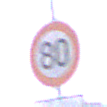
Verkehrszeichen: Geschwindigkeit80
Zusatzzeichen unten: ZeitangabenMitBeschraenkungAufWochentage1
Umgebung: Outdoor, Urban
Tageszeit: MorningAfternoon
Wetter: Overcast
Licht: Natural
Jahreszeit: NotSpecified
Kontrast: LowContrast